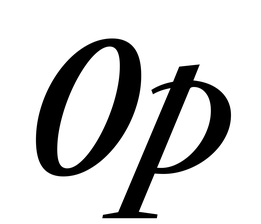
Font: LibreCaslonText-Italic_Medium_Italic